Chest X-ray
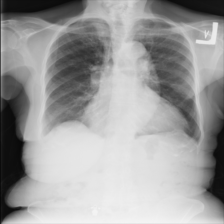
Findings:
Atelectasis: negative
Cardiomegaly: positive
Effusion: negative
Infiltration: negative
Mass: negative
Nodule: negative
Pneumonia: negative
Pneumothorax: negative
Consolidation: negative
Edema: negative
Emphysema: negative
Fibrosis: negative
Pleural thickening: negative
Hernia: negative